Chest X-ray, AP view. Patient: 48 years old, sex M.
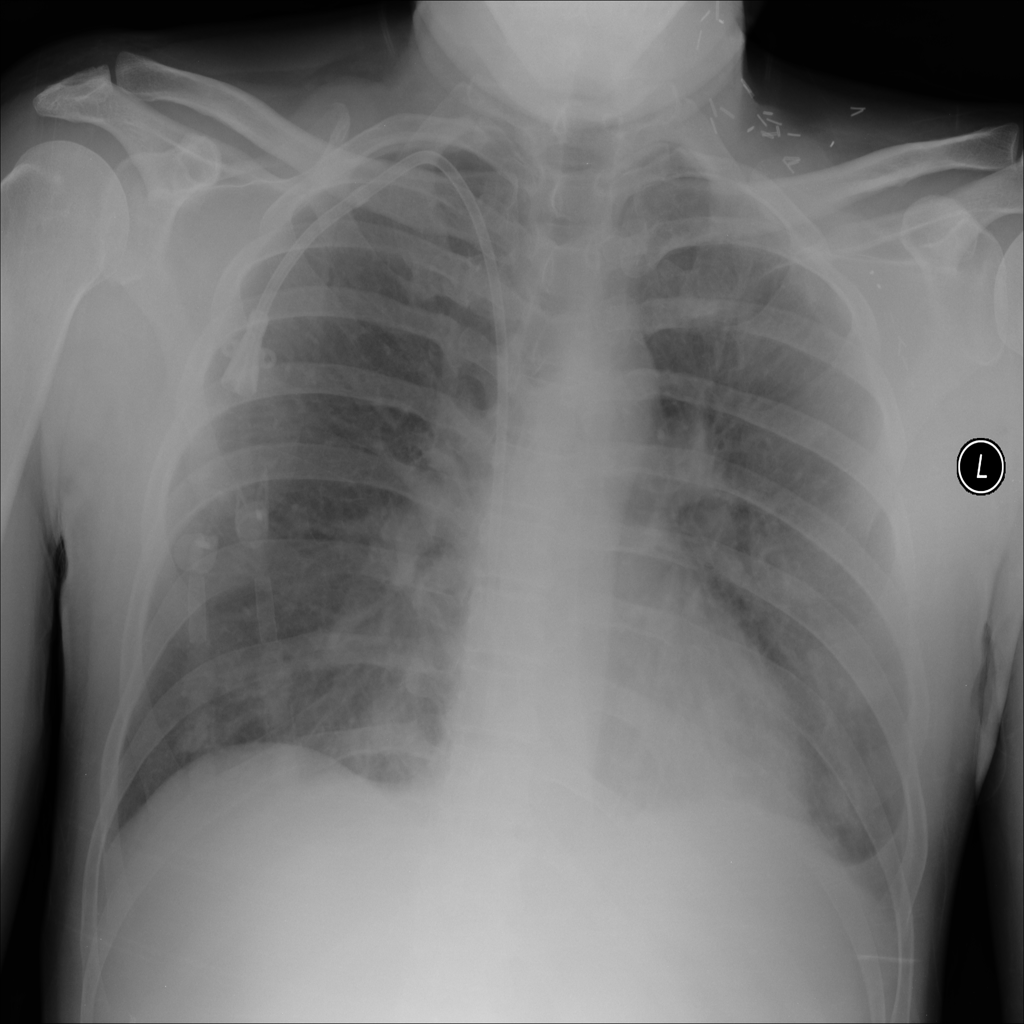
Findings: No Finding